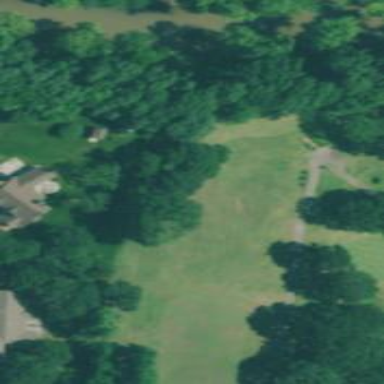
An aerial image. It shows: Area of rough grass used for golf.